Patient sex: F
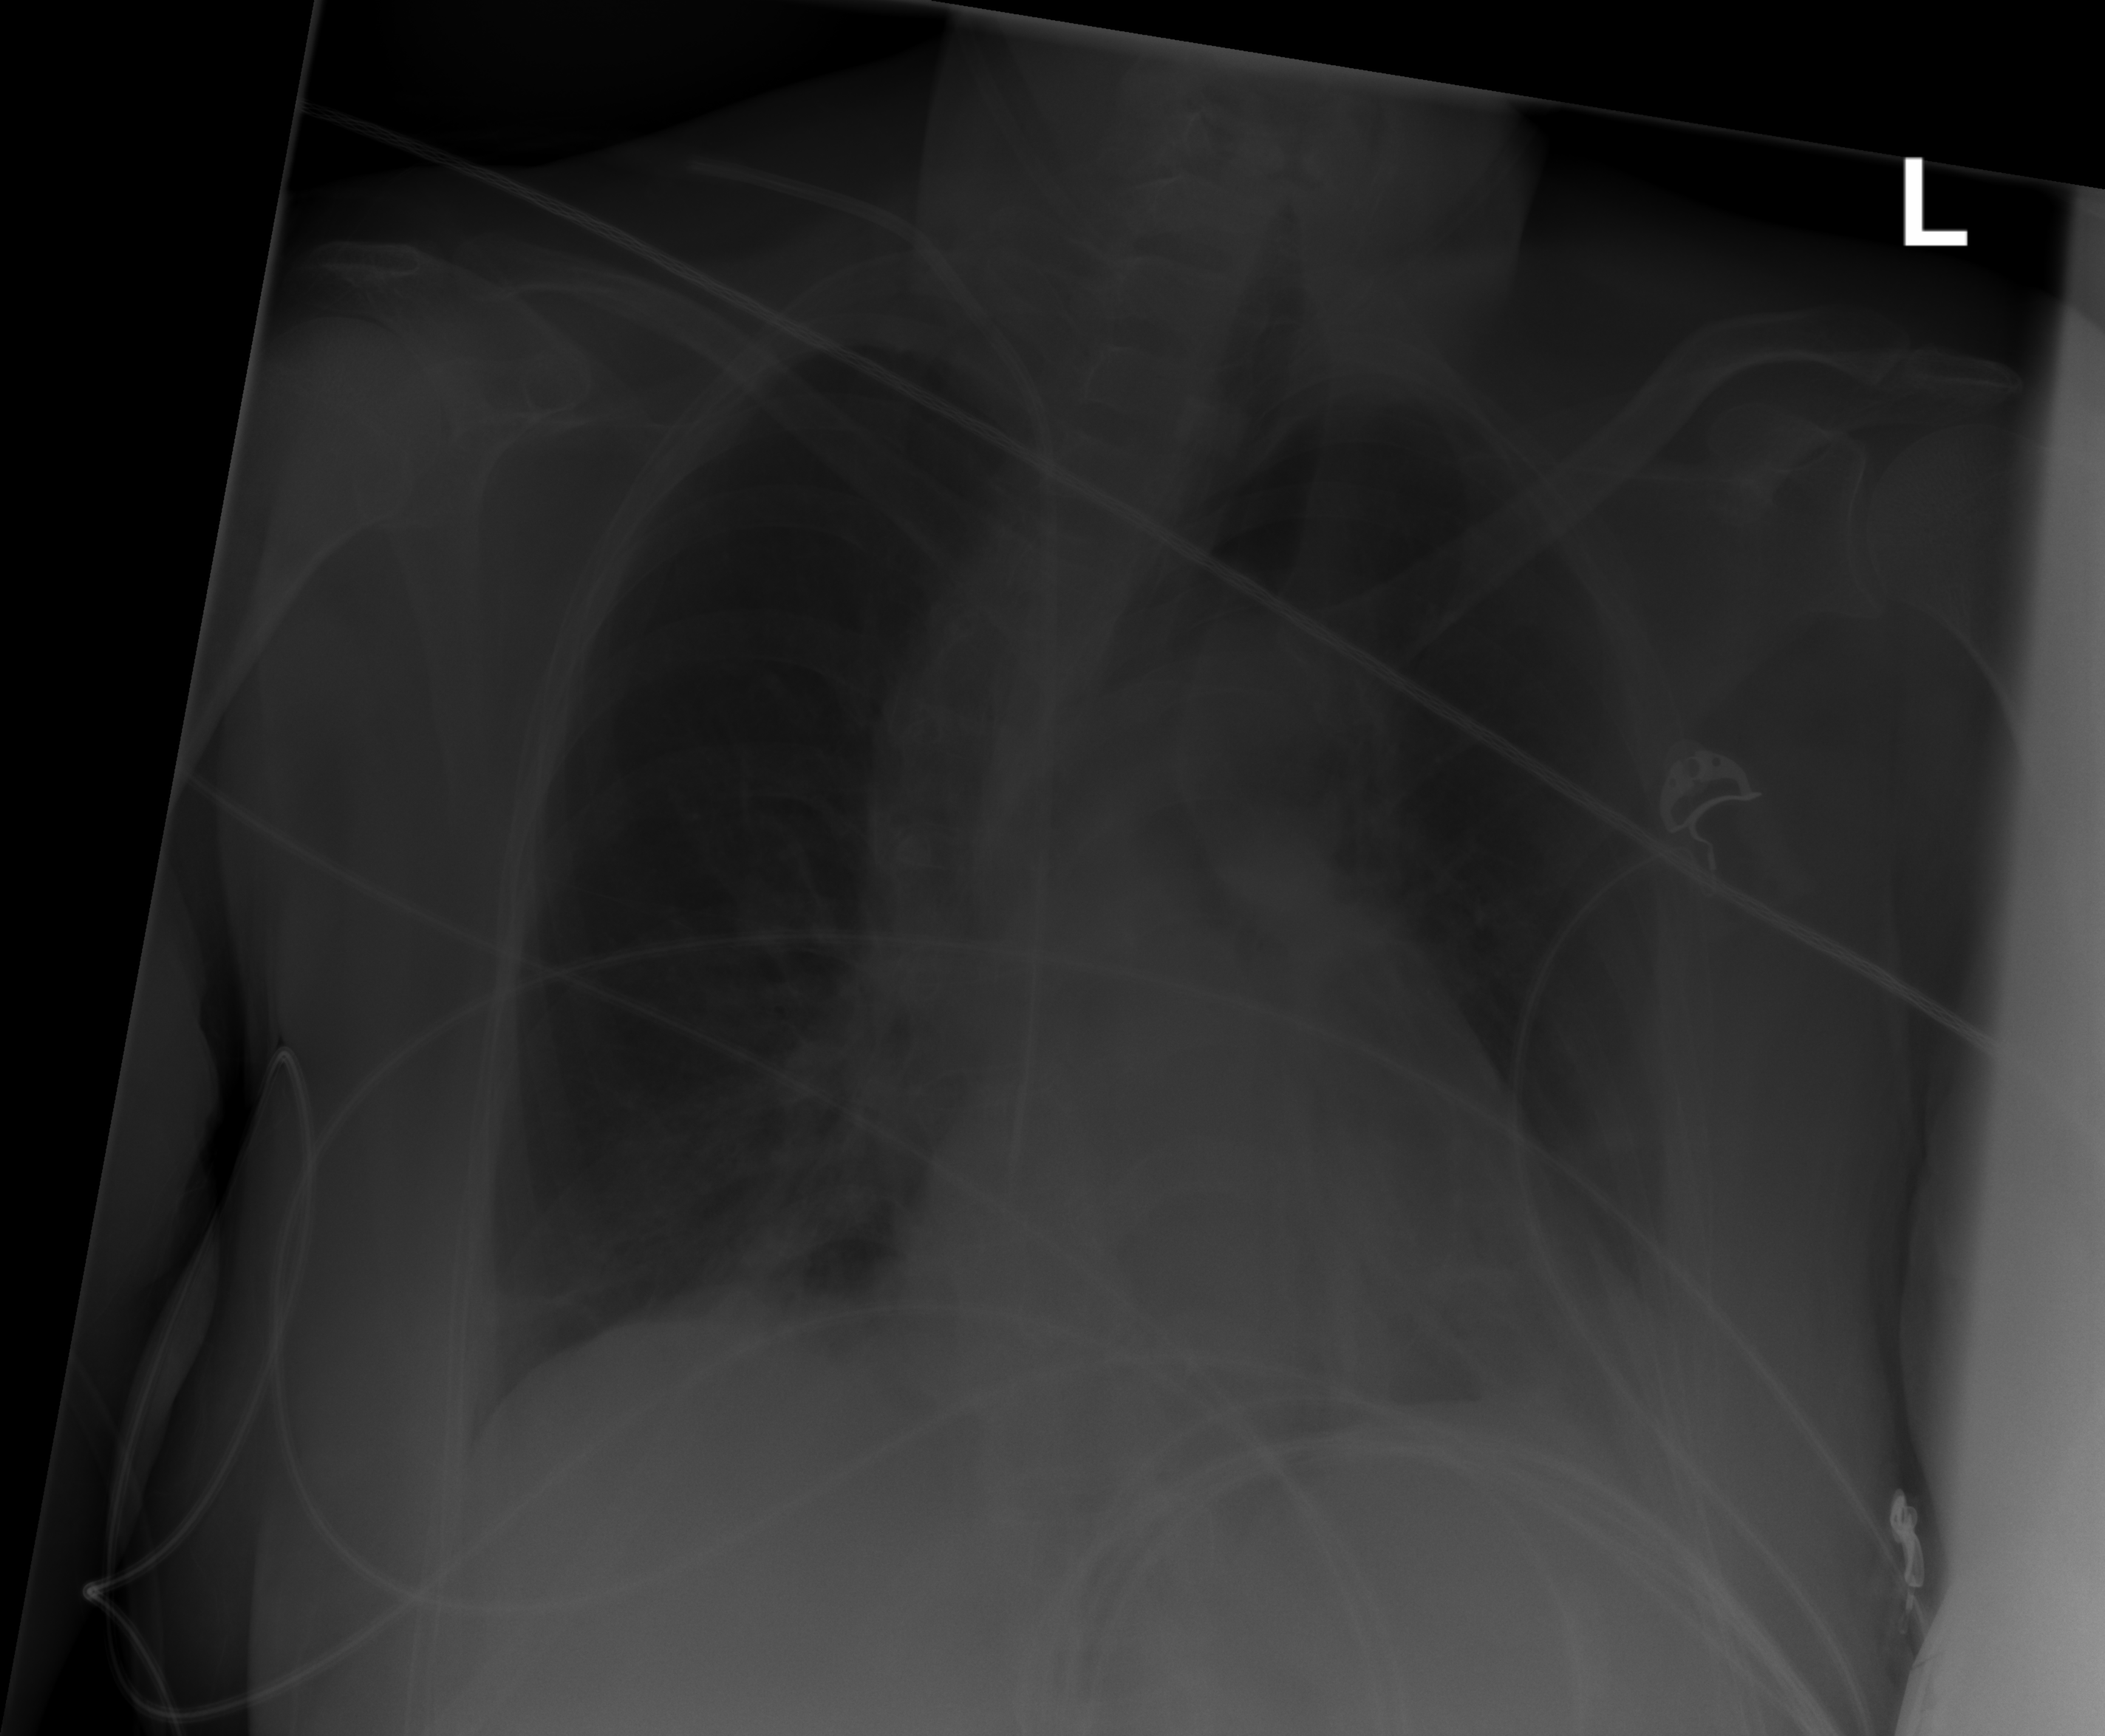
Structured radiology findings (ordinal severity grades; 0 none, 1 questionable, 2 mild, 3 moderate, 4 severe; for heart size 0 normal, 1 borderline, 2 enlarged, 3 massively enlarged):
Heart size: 1
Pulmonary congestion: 0
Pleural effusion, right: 0
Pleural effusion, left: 2
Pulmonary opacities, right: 2
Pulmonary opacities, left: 2
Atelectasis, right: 2
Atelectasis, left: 2